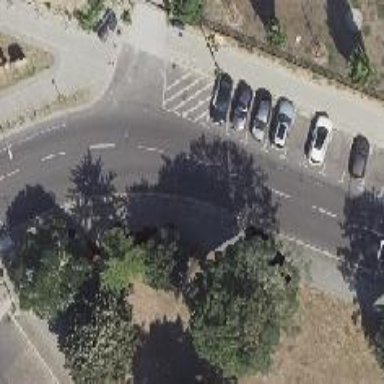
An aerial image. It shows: Residential road with asphalt surface. Both sides have sidewalks. The road has lane markings and there is parking on the left lane.